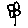
Label: flower